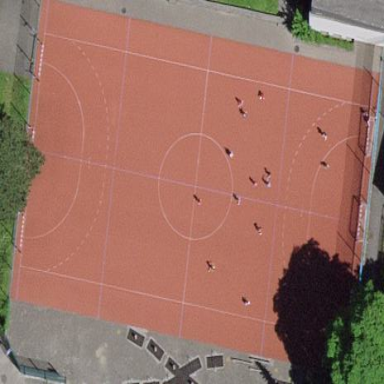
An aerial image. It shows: Soccer pitch with tartan surface for leisure sports activities.